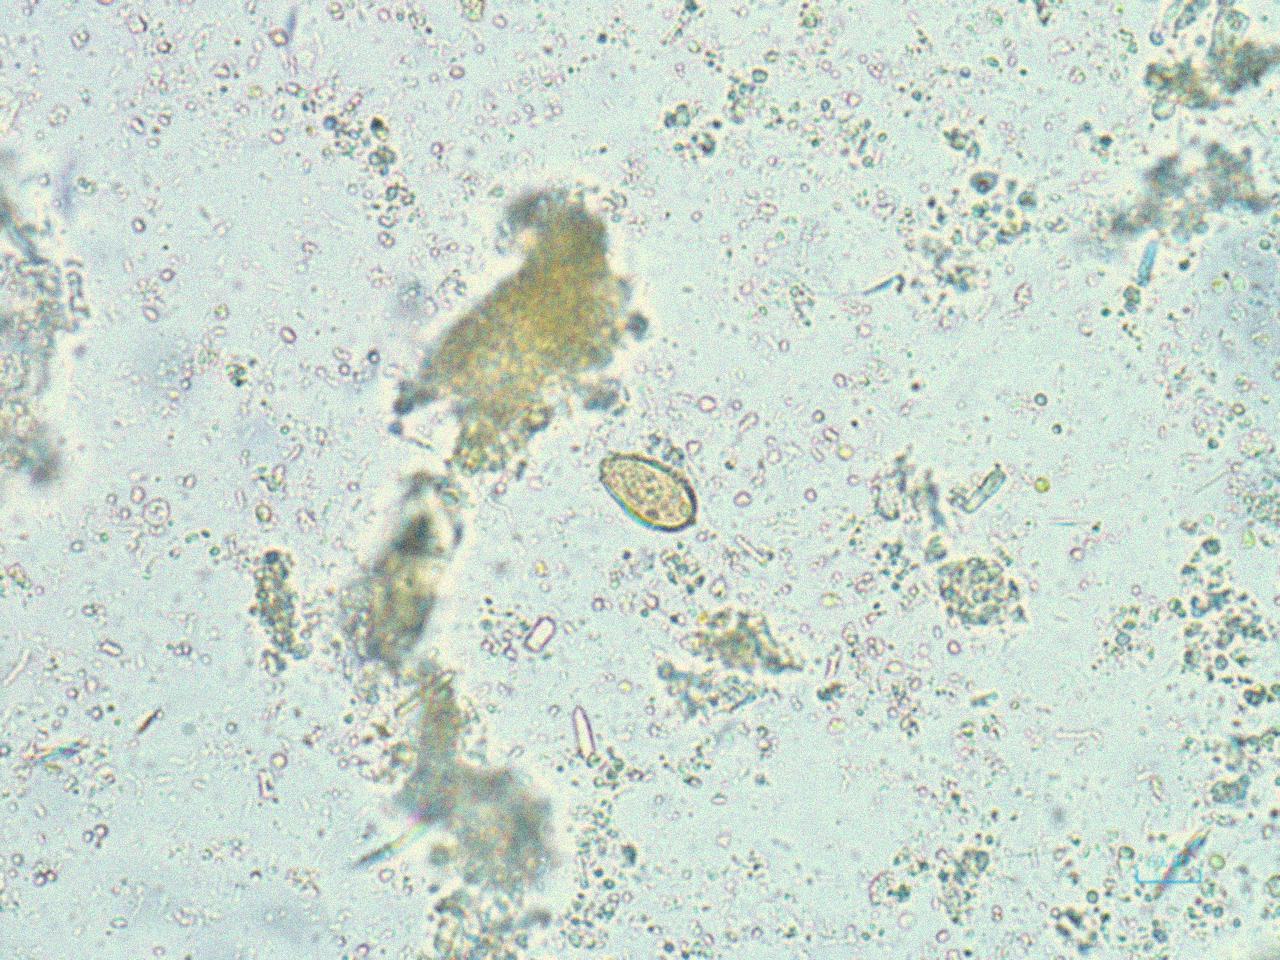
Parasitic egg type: Opisthorchis viverrine